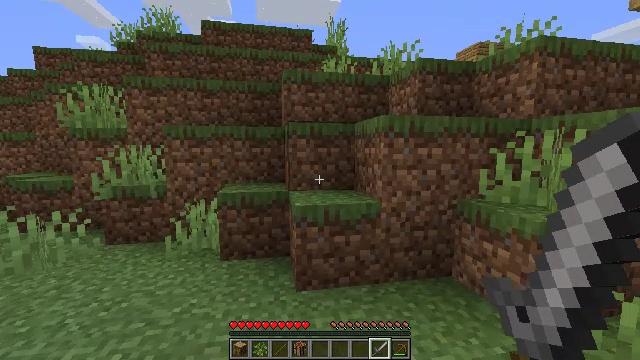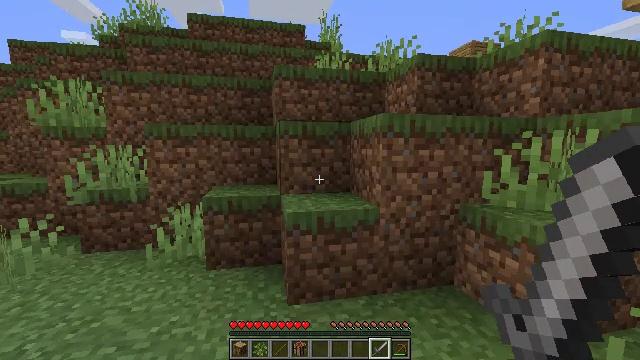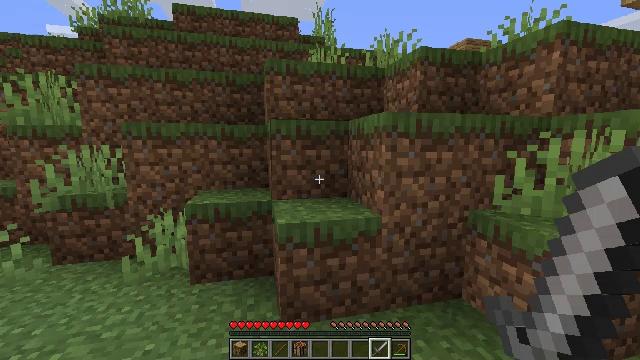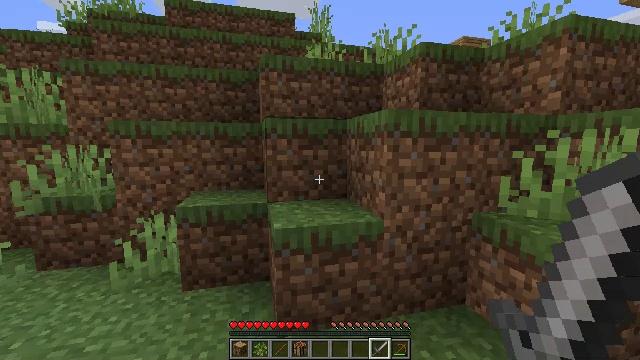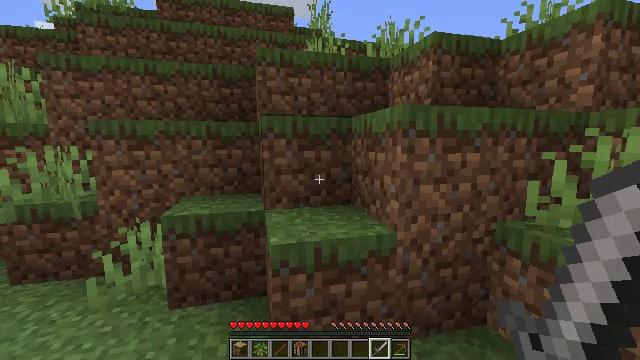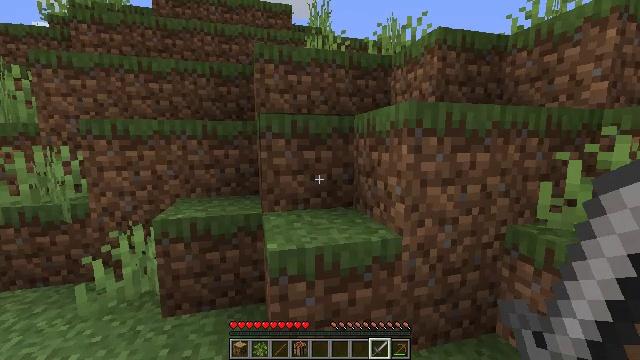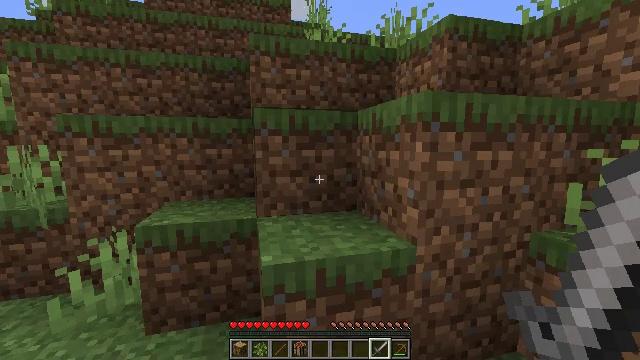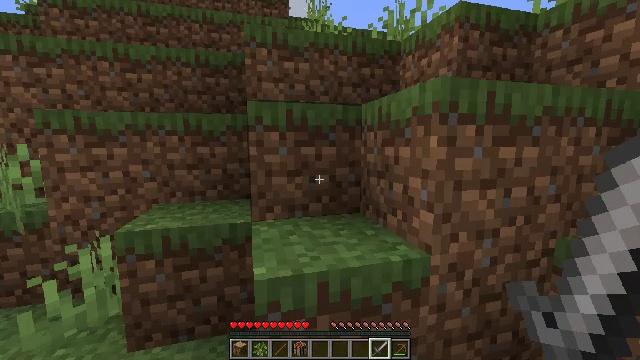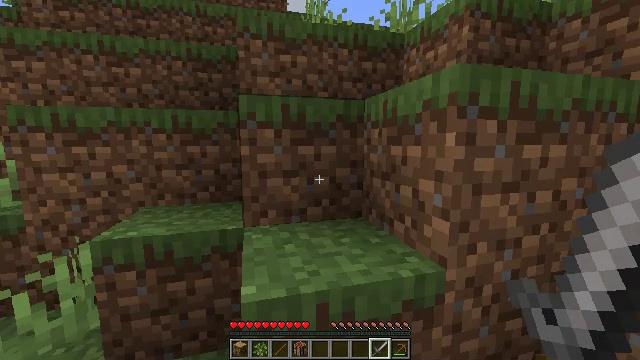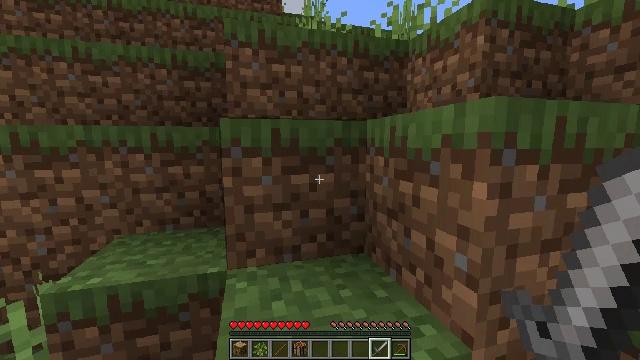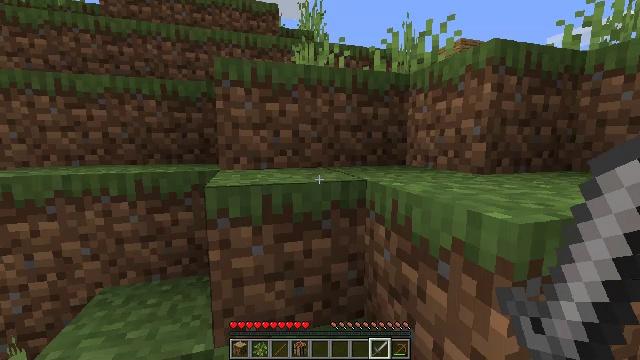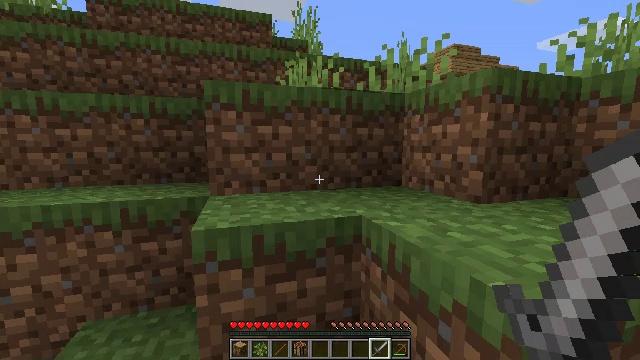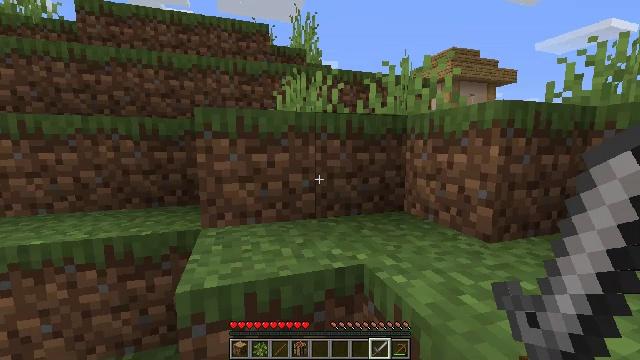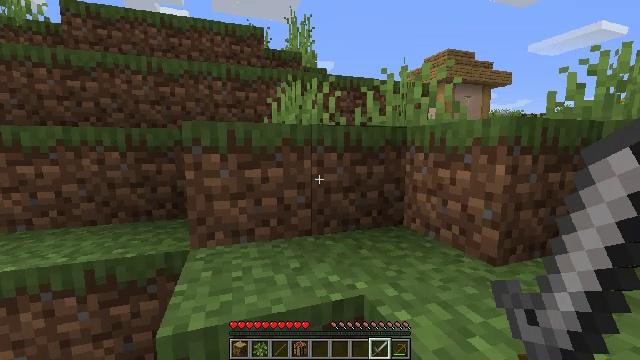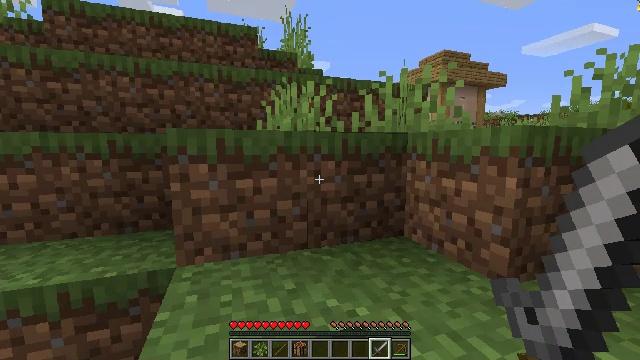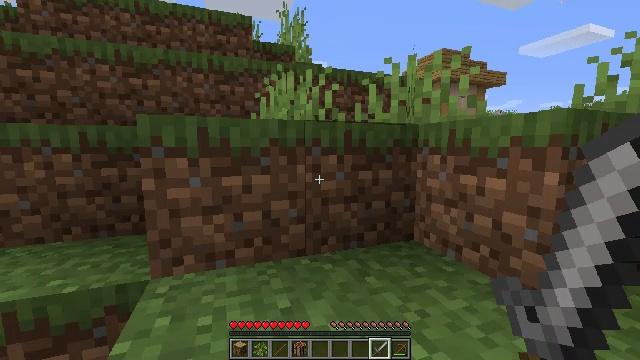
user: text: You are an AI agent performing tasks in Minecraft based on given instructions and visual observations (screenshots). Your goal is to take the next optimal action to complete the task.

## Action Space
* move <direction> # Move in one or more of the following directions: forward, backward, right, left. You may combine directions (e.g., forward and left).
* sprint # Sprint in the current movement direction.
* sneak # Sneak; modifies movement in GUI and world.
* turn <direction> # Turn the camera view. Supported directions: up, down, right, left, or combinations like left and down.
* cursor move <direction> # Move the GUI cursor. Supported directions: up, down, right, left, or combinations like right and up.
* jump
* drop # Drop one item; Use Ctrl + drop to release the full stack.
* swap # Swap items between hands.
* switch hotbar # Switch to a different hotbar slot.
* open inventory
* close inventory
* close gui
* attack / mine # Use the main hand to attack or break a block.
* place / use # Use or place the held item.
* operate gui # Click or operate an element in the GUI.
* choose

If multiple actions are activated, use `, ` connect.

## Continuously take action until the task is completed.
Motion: motion action
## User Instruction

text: Destroy the yellow bed to recycle it.
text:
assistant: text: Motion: move forward, turn right
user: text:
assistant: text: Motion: move forward, turn right
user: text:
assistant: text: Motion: move forward
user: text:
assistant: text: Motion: move forward
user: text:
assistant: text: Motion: move forward
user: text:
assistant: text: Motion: move forward
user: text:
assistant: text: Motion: move forward
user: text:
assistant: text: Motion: move forward
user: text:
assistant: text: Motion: move forward, jump
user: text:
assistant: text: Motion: move forward, jump
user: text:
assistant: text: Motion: move forward, turn right, jump
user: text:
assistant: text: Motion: move forward
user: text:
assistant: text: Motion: move forward
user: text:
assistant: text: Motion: move forward
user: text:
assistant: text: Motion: move forward
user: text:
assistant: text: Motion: move forward
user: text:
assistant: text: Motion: move forward, jump
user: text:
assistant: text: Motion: move forward, jump
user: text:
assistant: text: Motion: move forward, jump
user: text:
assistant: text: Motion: move forward, jump
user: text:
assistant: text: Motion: move forward
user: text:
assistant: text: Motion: move forward
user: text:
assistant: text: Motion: move forward
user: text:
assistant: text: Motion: move forward
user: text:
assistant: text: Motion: move forward, jump
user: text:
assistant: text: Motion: move forward, jump
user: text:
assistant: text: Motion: move forward, jump
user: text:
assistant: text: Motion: move forward, jump
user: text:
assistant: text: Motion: move forward
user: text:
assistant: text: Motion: move forward